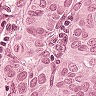
Metastatic tissue present: yes